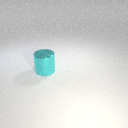
large cyan metal cylinder